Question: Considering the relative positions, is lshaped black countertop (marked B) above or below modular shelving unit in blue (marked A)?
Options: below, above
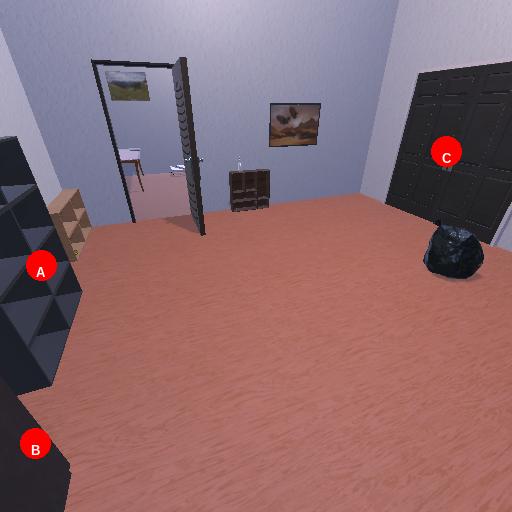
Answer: below